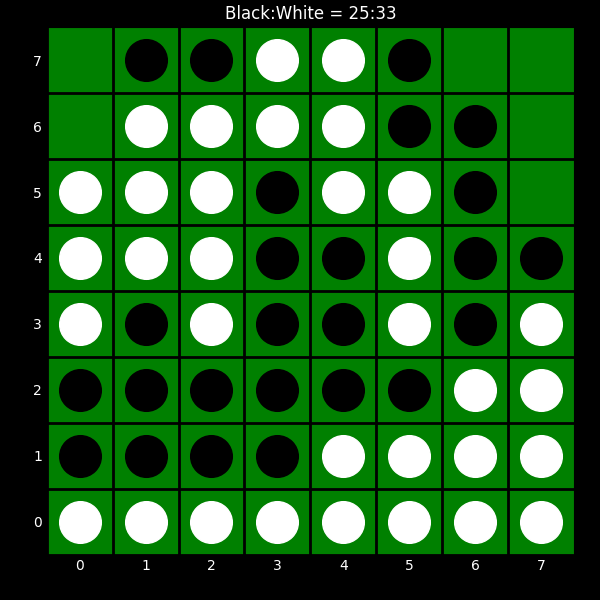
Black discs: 25
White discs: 33